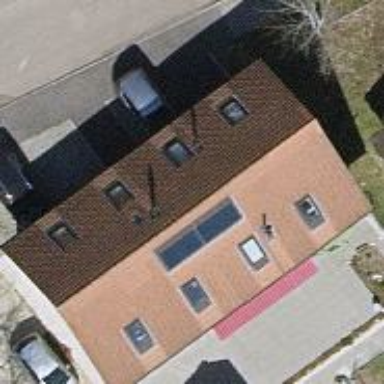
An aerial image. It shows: Gabled roof on residential building.